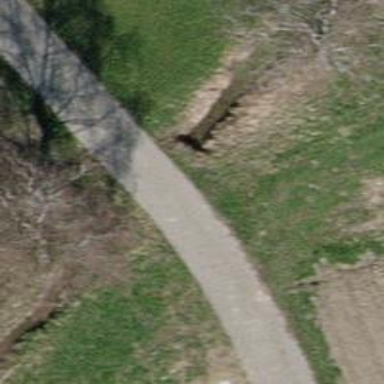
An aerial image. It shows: Residential road with bridge.